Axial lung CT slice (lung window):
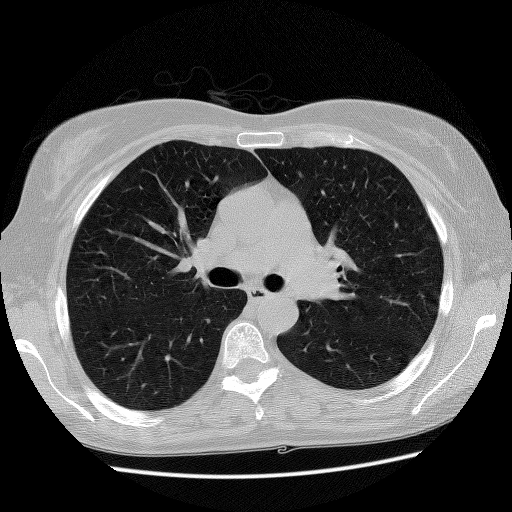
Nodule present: no